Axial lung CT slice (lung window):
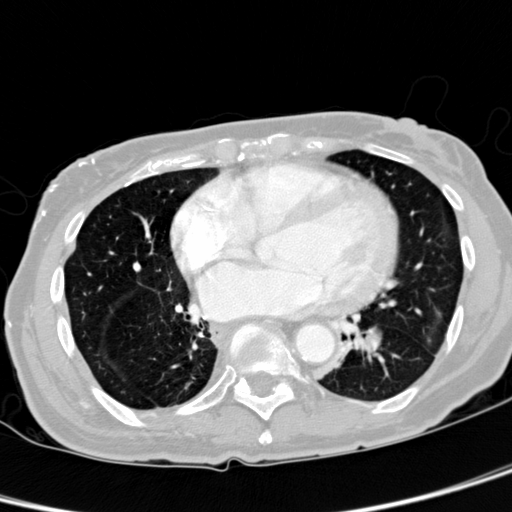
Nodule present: yes
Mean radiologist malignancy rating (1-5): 3.75